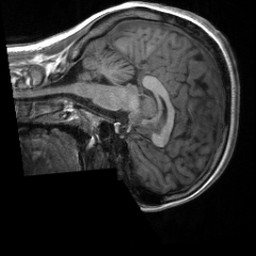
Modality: T1w
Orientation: sagittal
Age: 19
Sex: female
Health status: healthy
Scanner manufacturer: siemens
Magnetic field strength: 3 T
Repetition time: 2 s
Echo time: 0.00232 s